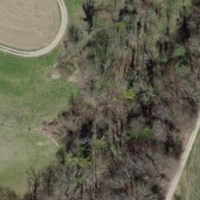
EUNIS habitat code: 52
Species observed at this site:
Fagus sylvatica